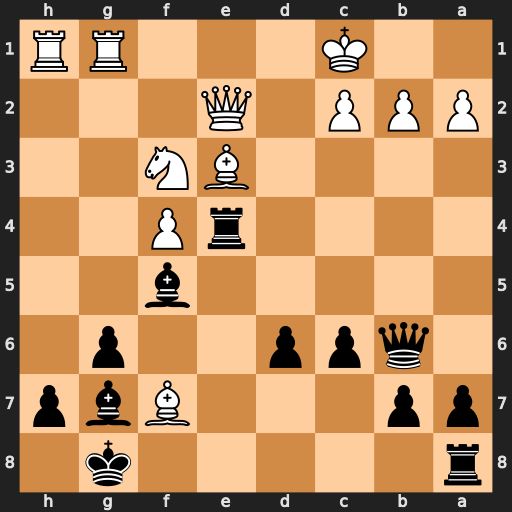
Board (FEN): r5k1/pp3Bbp/1qpp2p1/5b2/4rP2/4BN2/PPP1Q3/2K3RR
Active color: b
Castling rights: -
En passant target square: -
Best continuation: Kxf7 Bxb6 Rxe2